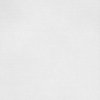
Label: dusty